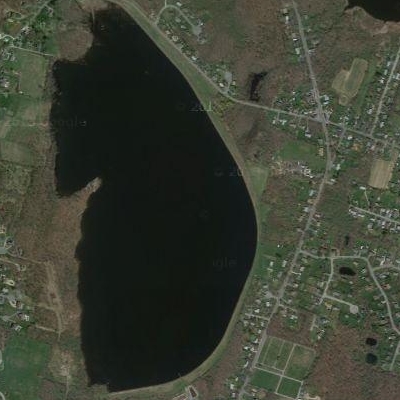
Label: RiverLake